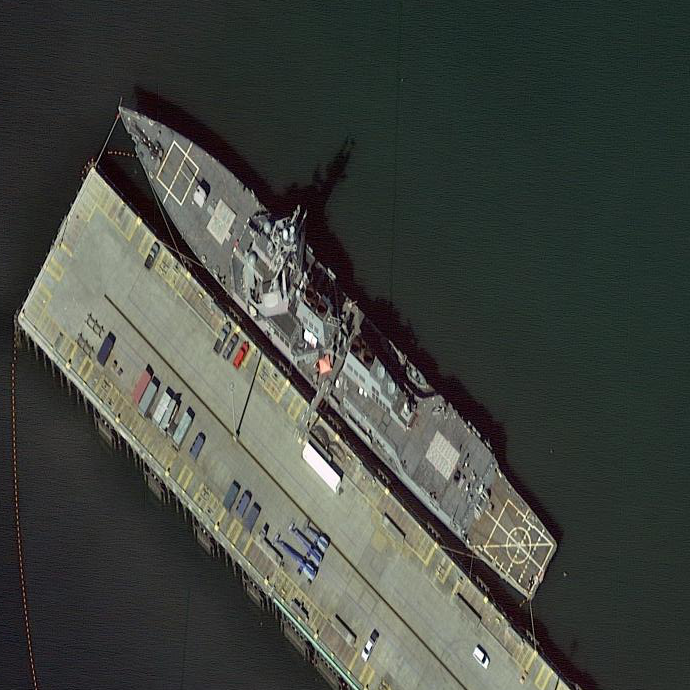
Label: destroyer